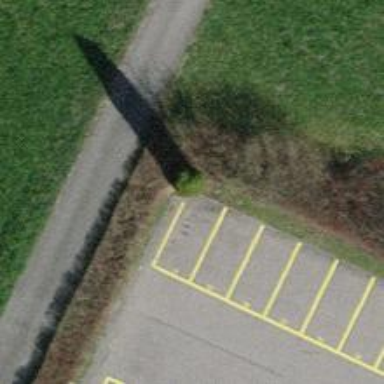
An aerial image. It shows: Hedge acting as barrier.